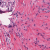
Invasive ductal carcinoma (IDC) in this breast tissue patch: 0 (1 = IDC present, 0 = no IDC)